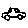
Label: car